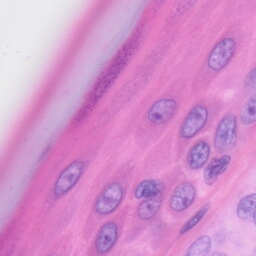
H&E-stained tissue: Skin